Field crop: maize
Growth stage: 2
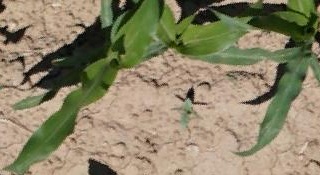
Species: maize